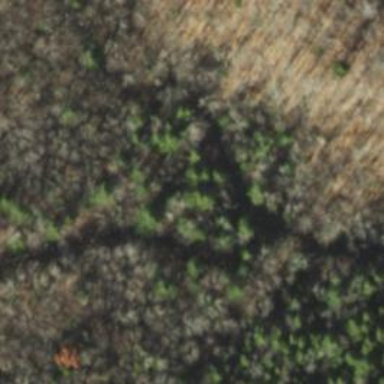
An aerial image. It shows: Path crossing log bridge.